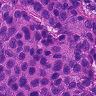
Metastatic tissue present: yes